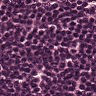
Metastatic tissue present: no